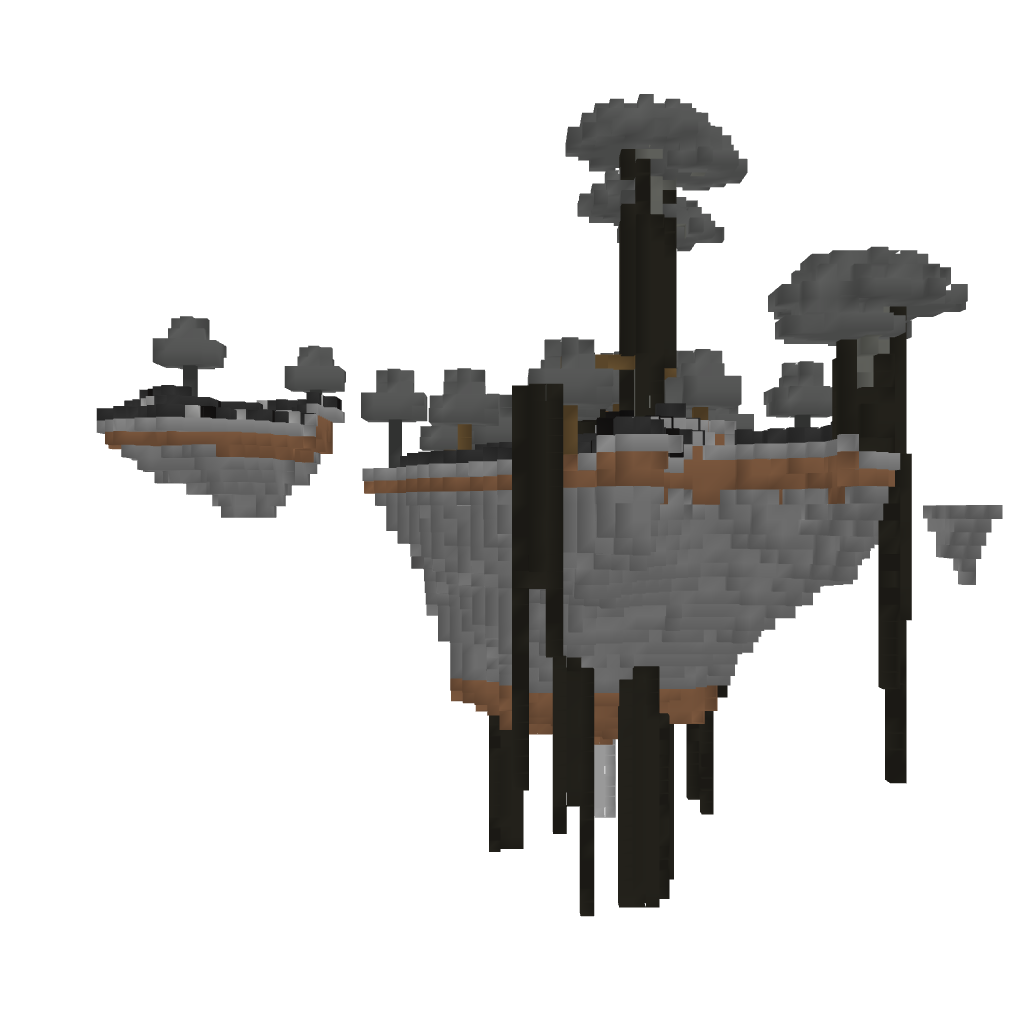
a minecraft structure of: Medium Skyland